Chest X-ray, AP view. Patient: 32 years old, sex F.
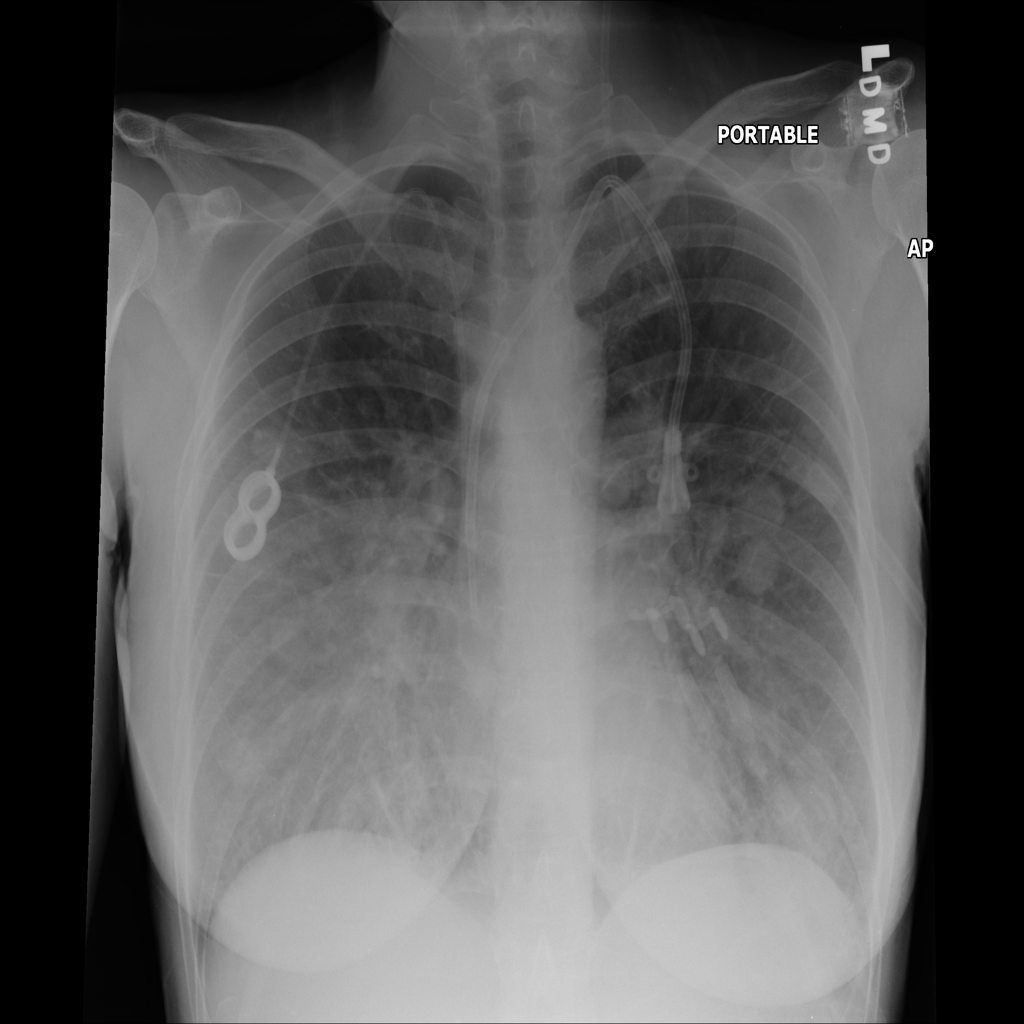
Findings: Edema, Effusion, Nodule